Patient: sex F, age 67
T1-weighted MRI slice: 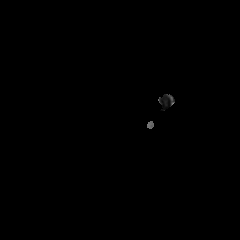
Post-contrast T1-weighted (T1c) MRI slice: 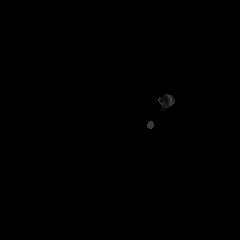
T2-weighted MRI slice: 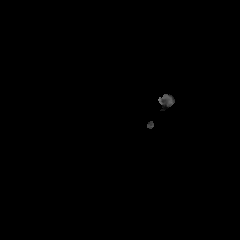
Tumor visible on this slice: no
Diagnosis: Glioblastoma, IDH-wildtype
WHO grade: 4